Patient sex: M
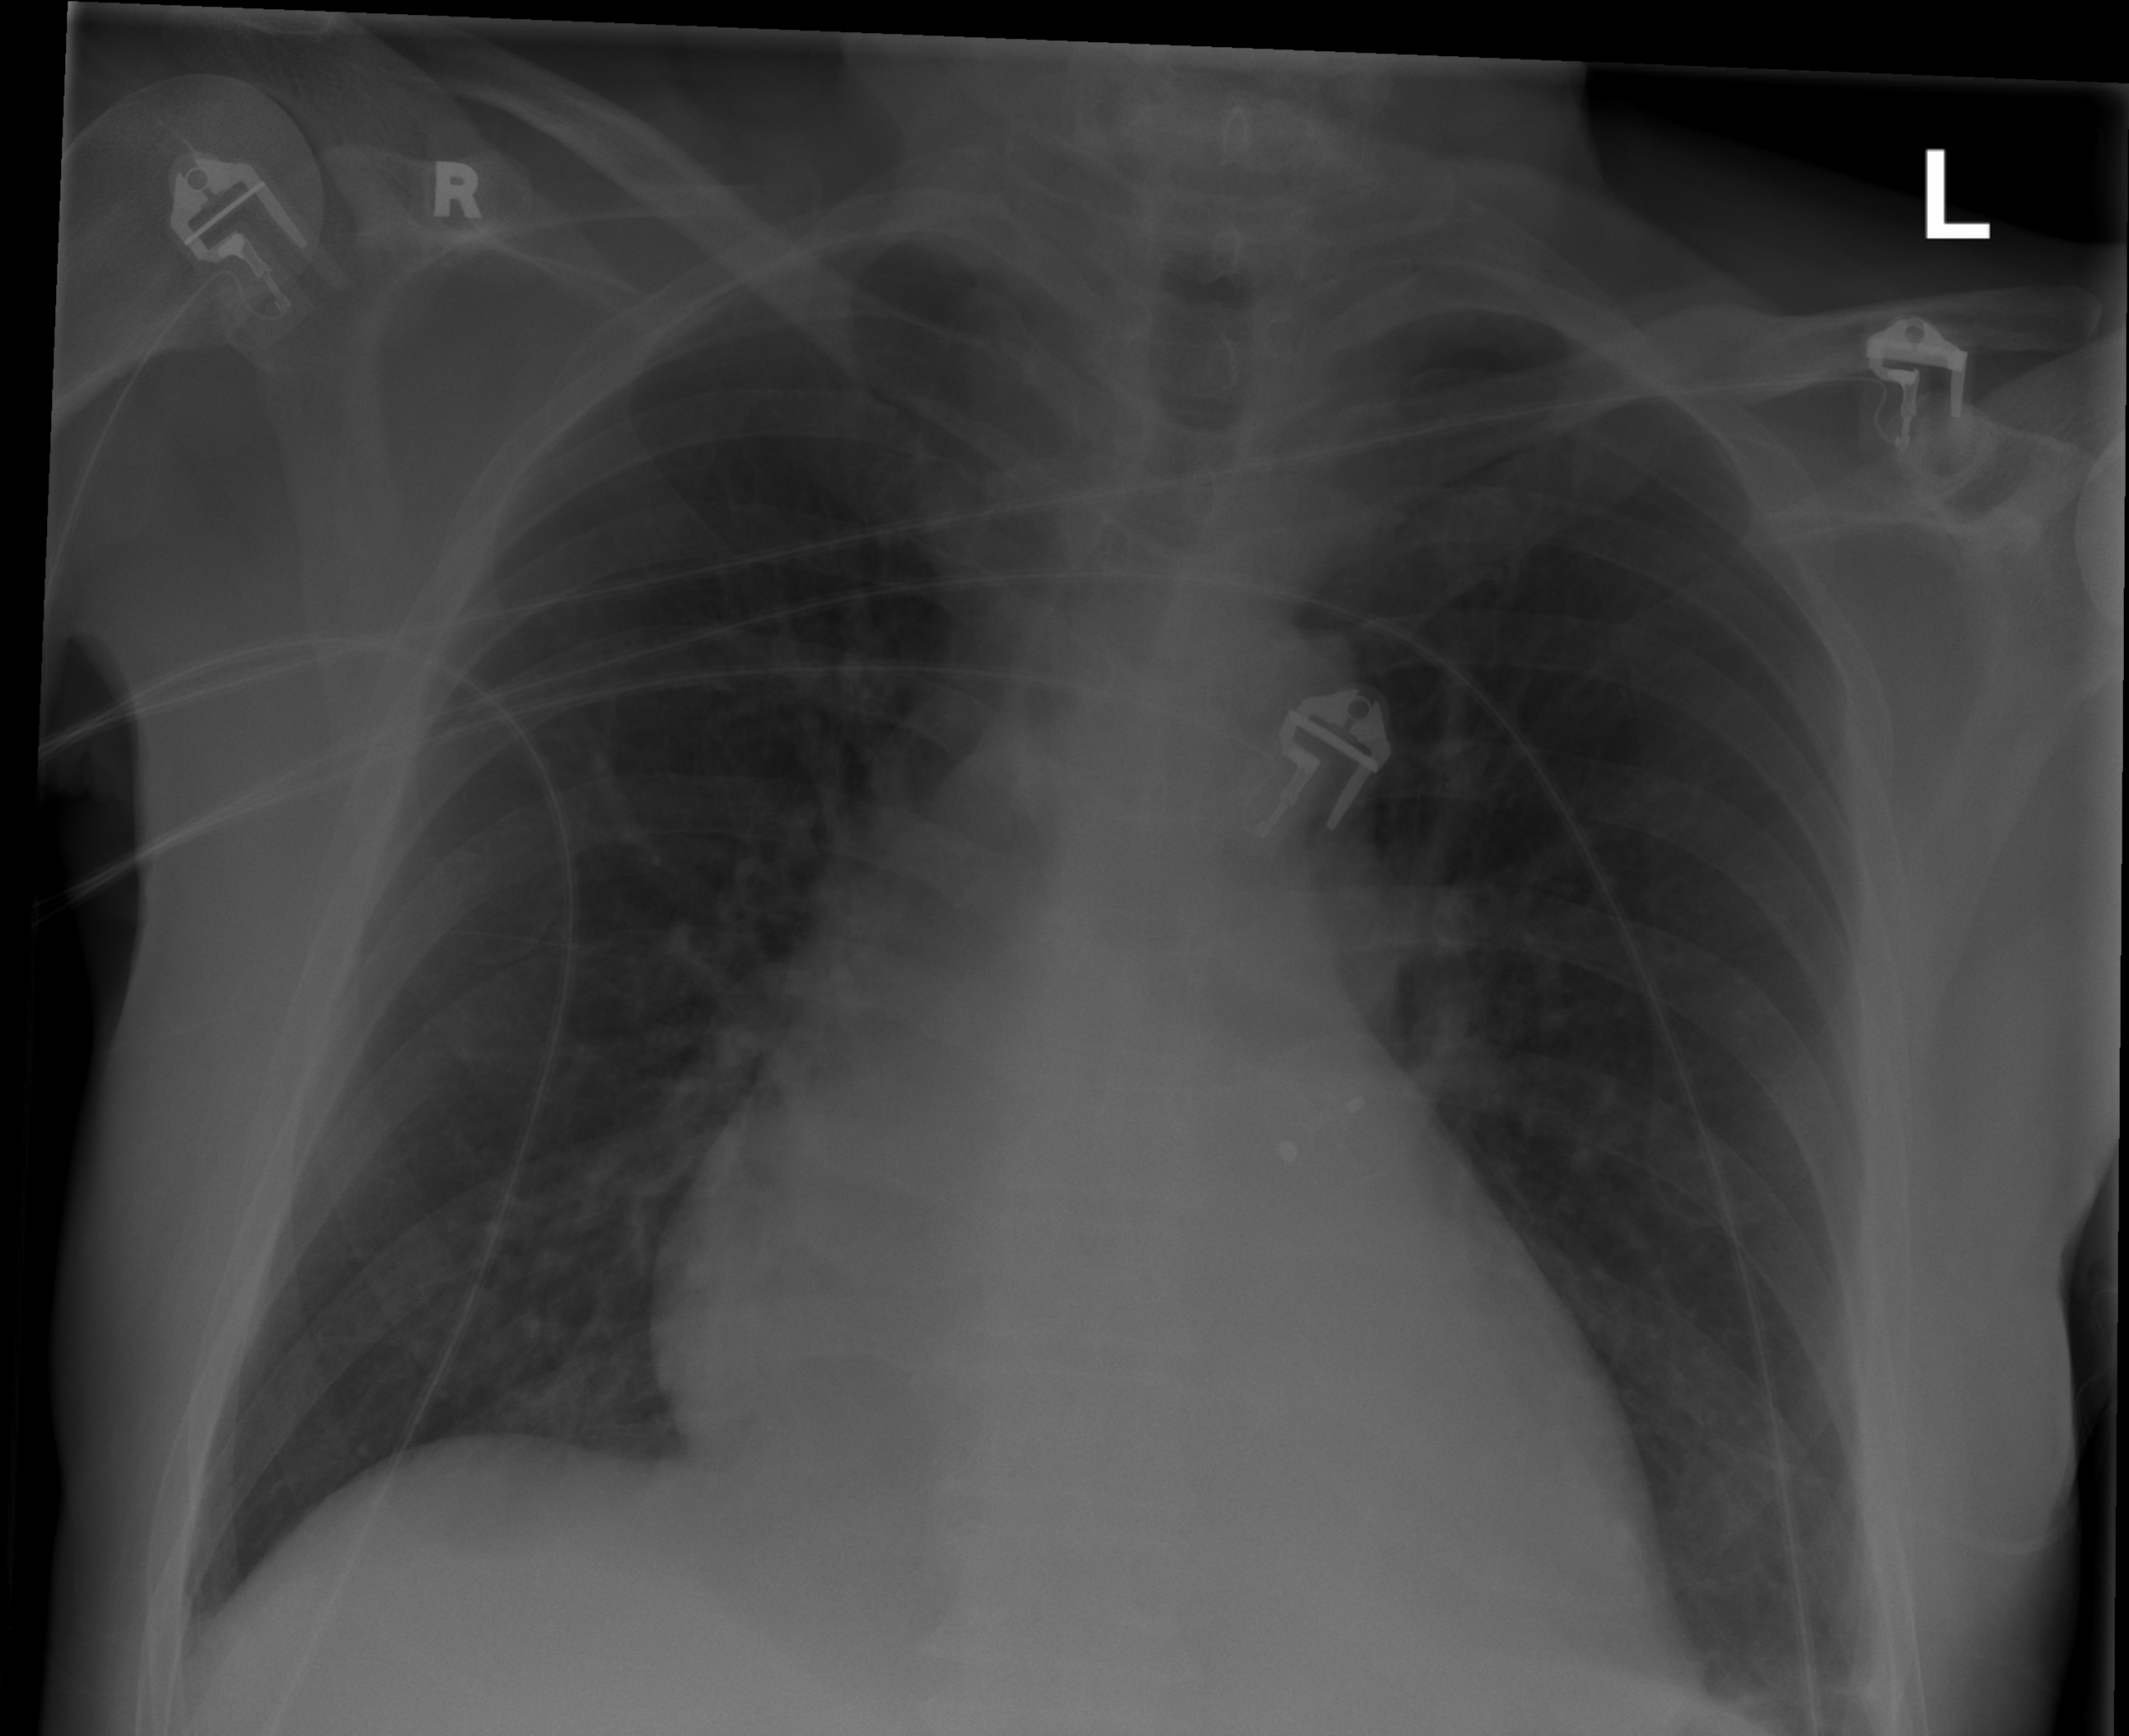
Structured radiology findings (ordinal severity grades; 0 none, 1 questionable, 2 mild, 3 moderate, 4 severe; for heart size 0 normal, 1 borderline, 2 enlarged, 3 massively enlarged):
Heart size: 1
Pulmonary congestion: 0
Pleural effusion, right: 0
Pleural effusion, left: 1
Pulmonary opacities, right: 0
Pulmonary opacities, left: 0
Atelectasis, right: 0
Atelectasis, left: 0